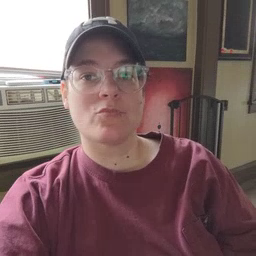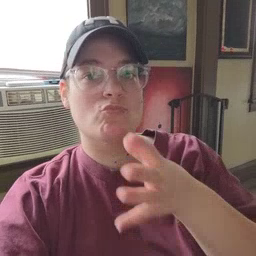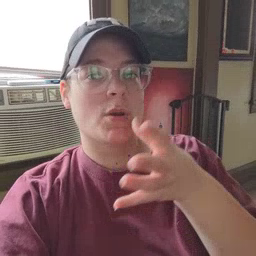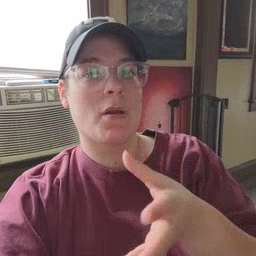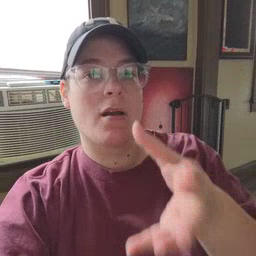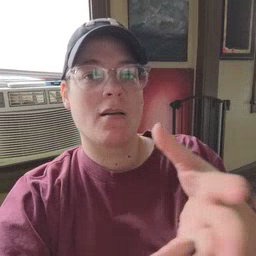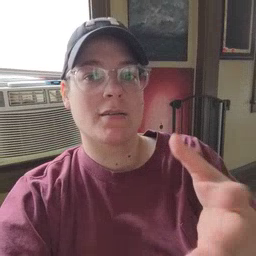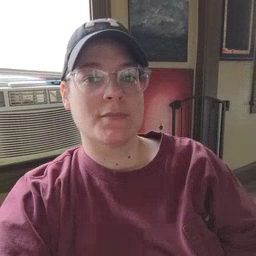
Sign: grandma